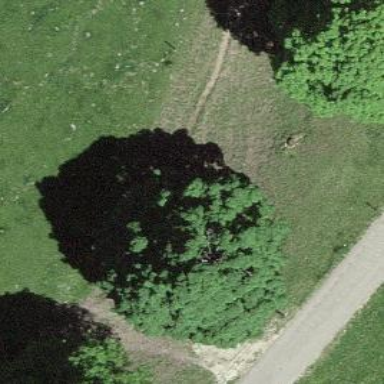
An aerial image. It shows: Beautiful tree in nature.